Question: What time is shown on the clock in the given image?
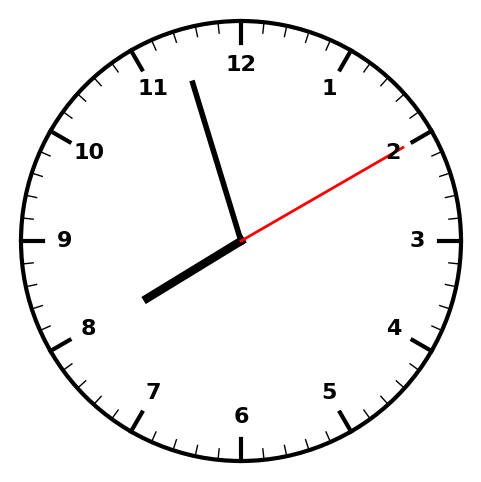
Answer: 07:57:10